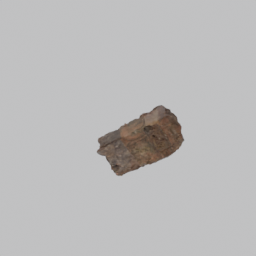
Label: architecture